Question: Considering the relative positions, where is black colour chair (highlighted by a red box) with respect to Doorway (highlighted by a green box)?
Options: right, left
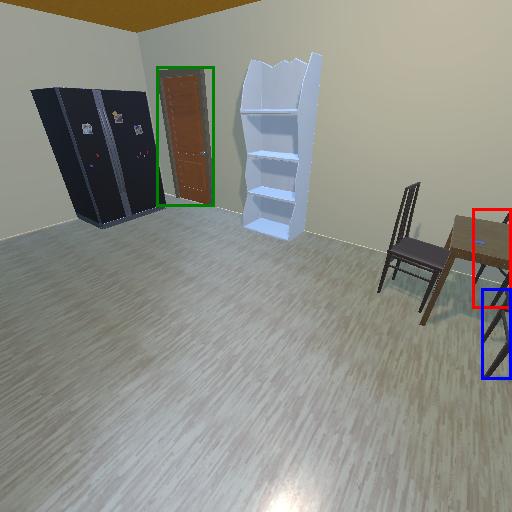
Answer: right